Question: I have searched this issue on other links like <URL> etc. but couldn't able to solve it
I want to close a page using below code, but it's not working on any browser.
my url is like :
> <URL>
:
> Scripts may close only the windows that were opened by it.
:
'''
<img alt="Close" src="images/close.png" onclick="return confirm_delete();">
'''
:
'''
function confirm_delete()
{
if (confirm("Are you sure you want to close?") == true)
window.close();
else
return false;
}
'''
Here is the screenshot:

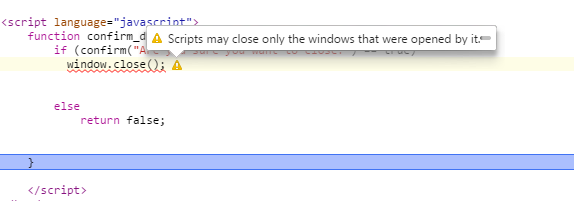
Answer: Try the following lines of code
'''
var Browser = navigator.appName;
var indexB = Browser.indexOf('Explorer');
if (indexB > 0) {
var indexV = navigator.userAgent.indexOf('MSIE') + 5;
var Version = navigator.userAgent.substring(indexV, indexV + 1);
if (Version >= 7) {
window.open('', '_self', '');
window.close();
}
else if (Version == 6) {
window.opener = null;
window.close();
}
else {
window.opener = '';
window.close();
}
}
else {
window.close();
}
'''